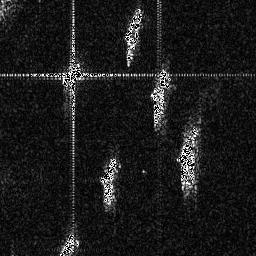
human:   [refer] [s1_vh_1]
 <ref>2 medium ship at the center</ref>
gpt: <box>[[39, 60, 46, 72, 0]], [[57, 26, 66, 39, 0]]</box>